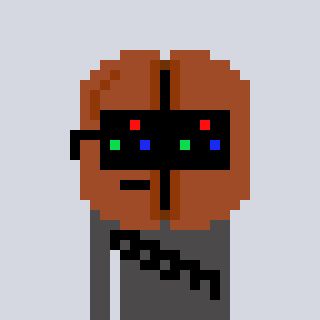
a pixel art character with square black sunglasses, a coffeebean-shaped head and a grayscale-colored body on a cool background